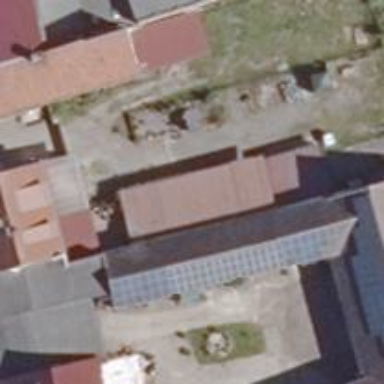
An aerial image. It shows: Solar-powered generator using photovoltaic technology. This small installation generates electricity through solar photovoltaic panels.